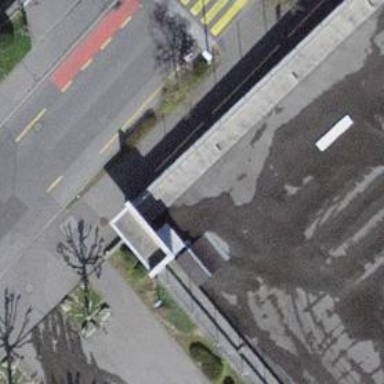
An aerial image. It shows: Sidewalk.